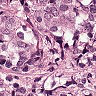
Metastatic tissue present: yes